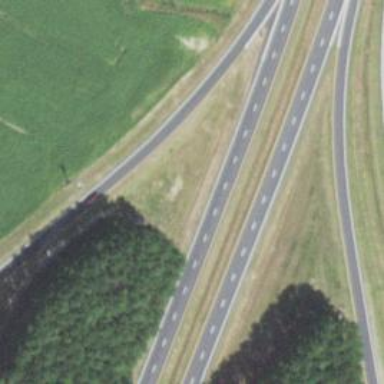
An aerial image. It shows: Trunk link highway.